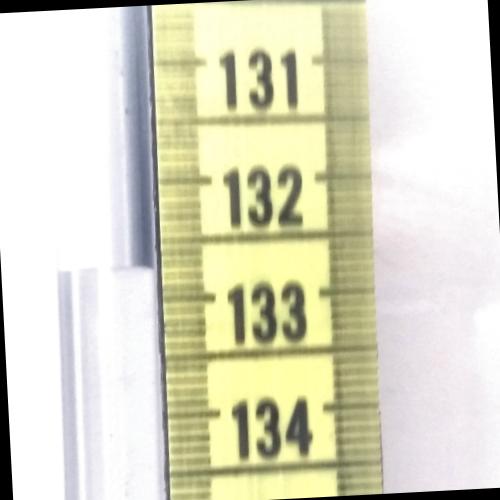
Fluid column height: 132.8 cm